Field crop: maize
Growth stage: 2
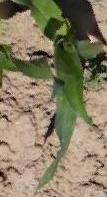
Species: maize